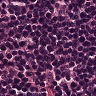
Metastatic tissue present: no